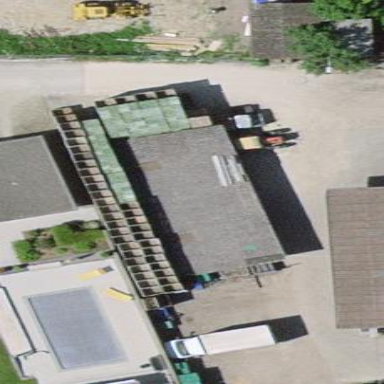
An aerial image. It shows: Barn.